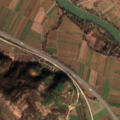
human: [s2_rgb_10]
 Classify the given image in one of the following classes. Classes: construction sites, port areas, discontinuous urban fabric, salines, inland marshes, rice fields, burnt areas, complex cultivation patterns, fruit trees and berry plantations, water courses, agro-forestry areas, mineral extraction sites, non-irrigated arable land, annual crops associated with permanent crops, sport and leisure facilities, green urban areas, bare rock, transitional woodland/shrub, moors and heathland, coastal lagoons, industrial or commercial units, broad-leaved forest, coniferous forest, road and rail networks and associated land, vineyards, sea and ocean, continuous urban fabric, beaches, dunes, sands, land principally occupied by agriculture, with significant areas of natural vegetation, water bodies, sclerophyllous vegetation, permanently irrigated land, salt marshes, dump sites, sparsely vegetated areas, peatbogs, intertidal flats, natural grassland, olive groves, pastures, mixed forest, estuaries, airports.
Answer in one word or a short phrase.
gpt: non-irrigated arable land, complex cultivation patterns, land principally occupied by agriculture, with significant areas of natural vegetation, broad-leaved forest, water courses